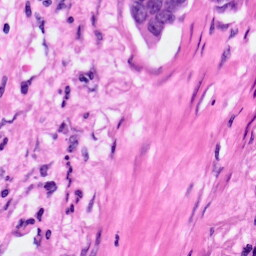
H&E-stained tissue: Pancreatic